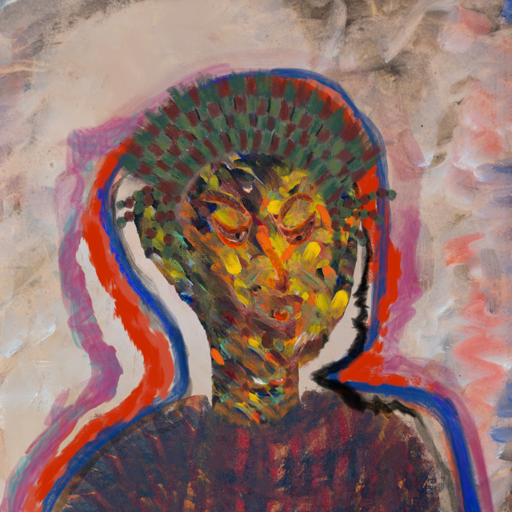
Background: Roy_Bahadur, Head And Neck Side: An_Impression, Face Side: Hypocrite, Bust: In_The_Sun, Hair Side: Experience, Head Accessory: After_Raid_Crown, Second Necklace: Blank, Necklace: Blank, Baby: Blank